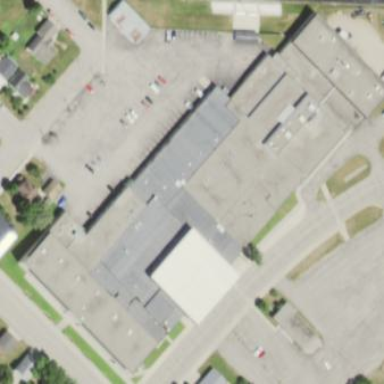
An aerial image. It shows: School building.